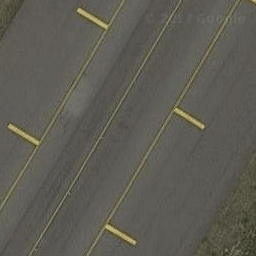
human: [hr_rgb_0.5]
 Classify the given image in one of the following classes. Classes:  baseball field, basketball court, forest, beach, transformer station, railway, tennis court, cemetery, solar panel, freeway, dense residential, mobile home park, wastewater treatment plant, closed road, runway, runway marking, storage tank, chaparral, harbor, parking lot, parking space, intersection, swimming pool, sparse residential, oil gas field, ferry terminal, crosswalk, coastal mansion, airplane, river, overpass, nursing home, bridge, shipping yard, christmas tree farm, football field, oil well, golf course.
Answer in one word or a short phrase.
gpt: runway marking